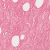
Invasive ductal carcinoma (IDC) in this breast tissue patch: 0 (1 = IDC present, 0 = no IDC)